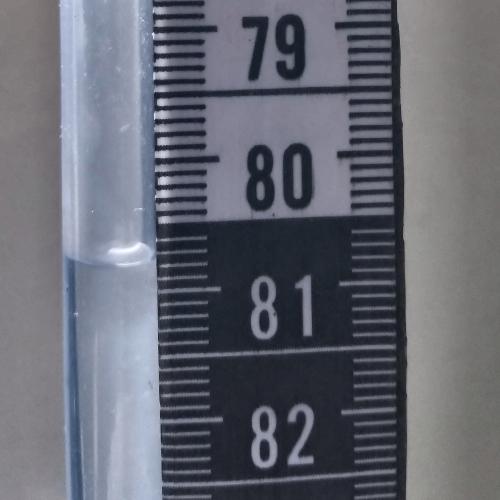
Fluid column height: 80.7 cm